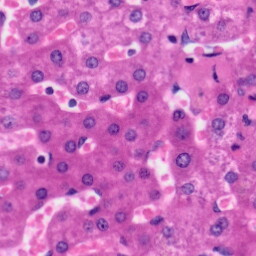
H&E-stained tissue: Liver